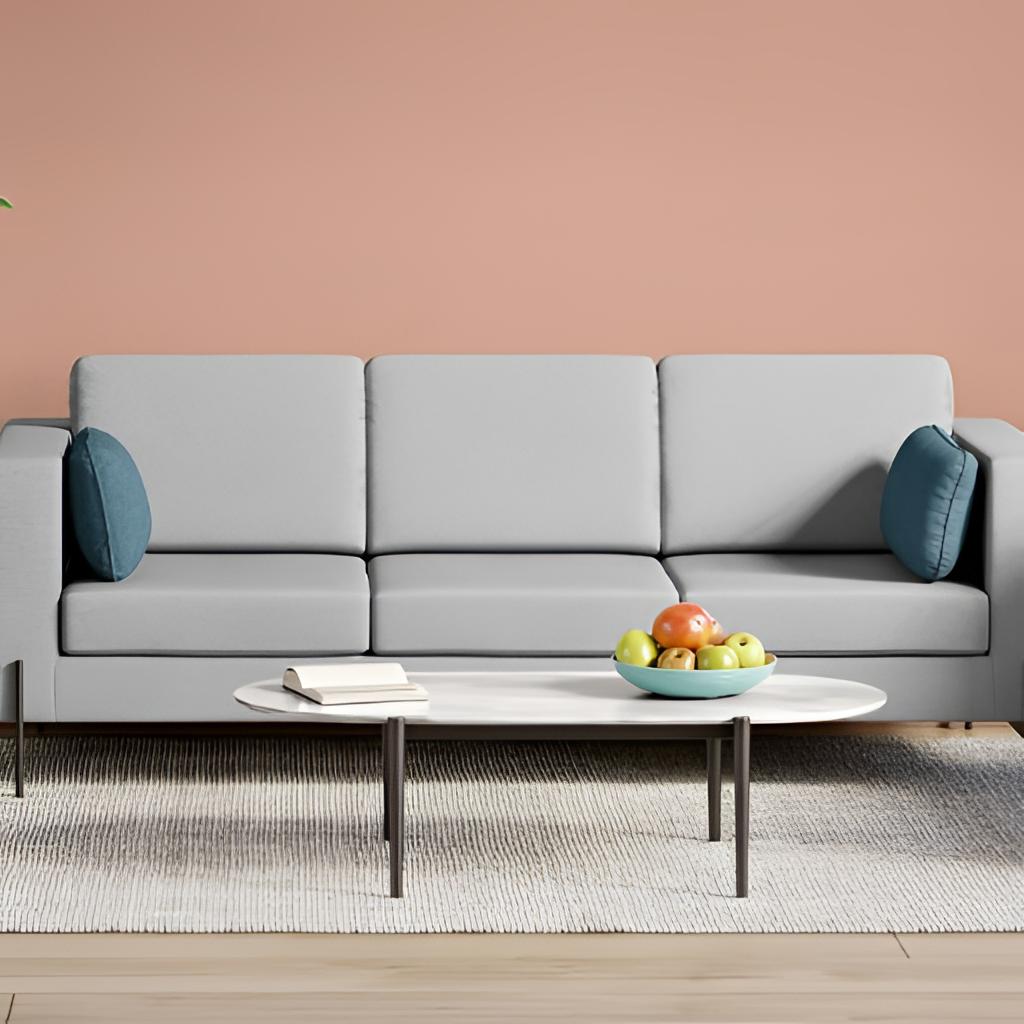
living room, fabric sofa, modern, beige paint wallpaper, with solid pattern, floorboards flooring, with plank pattern